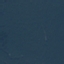
Label: Forest